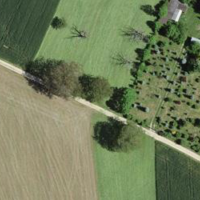
EUNIS habitat code: 24
Species observed at this site:
Ciconia ciconia